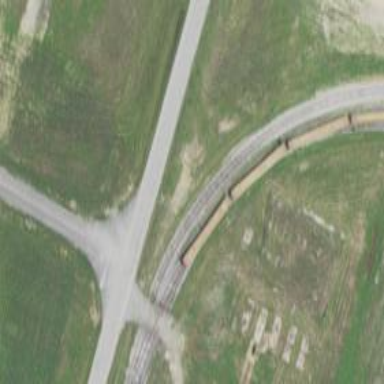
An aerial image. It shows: Disused railway spur.